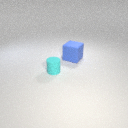
large blue rubber cube to the right of small cyan rubber cylinder